Question: I use a scrolling navigation so as the navigation is folowing the user and no need to go to the top to change the page.
Because the page is an app page, on the very very top of it i want to add something like this :

My problem is that the scrolling navigation has a really hardcoded css structure, and my question is if there is a javascript/jQuery way to just put that new div block at the top of everything.
Thank you
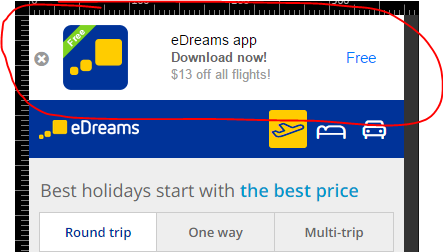
Answer: you can simply try:
'''
#new-div-id {
position:fixed;
top:0px;
left: 0px;
z-index: 999;
}
'''